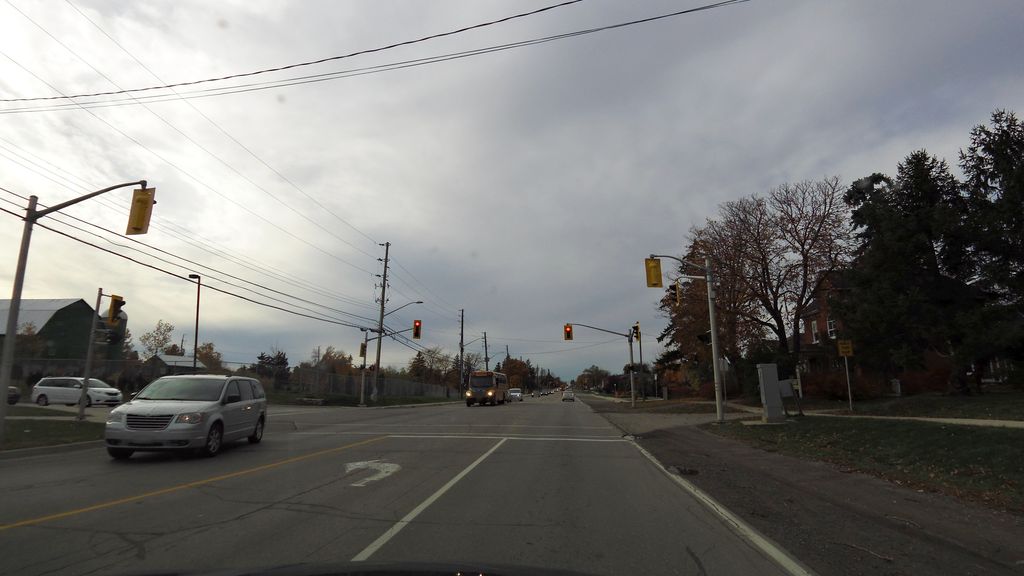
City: hamilton